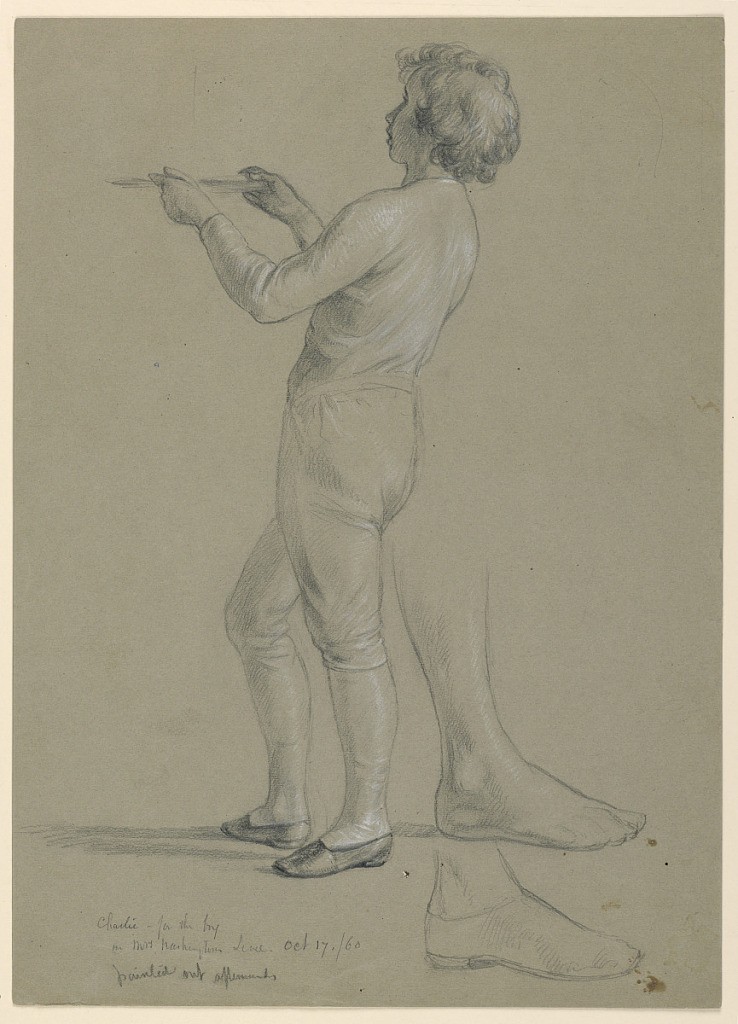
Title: Study of Boy Holding a Salver for "The Republican Court" (Lady Washington's Reception Day)
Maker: Daniel Huntington, American, 1816–1906
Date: October 17, 1860
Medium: Graphite, white chalk on grey wove paper
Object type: Drawing
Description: Boy facing left, slightly away. Two studies of right foot, bare and shod, lower right. Verso: Standing woman facing left.